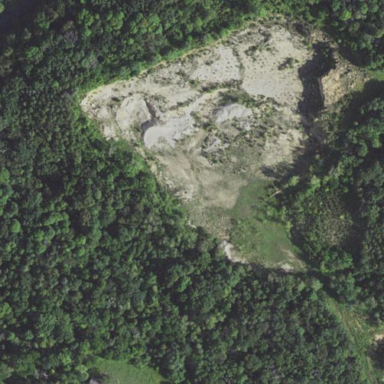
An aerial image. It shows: Quarry area.